Aerial crown-view tile of a tropical tree (Barro Colorado Island, Panama), acquired 20250818:
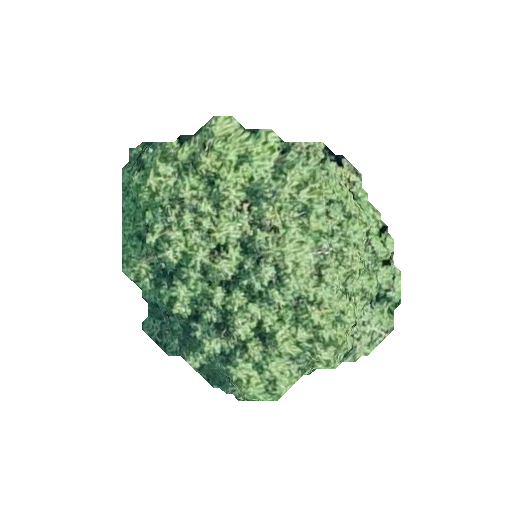
Species: Guarea guidonia
GBIF accepted scientific name: Guarea guidonia
Crown area: 83.549 m²